Field crop: maize
Growth stage: 1
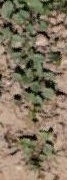
Species: convolvulus